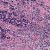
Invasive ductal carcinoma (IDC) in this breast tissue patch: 1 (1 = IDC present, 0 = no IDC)